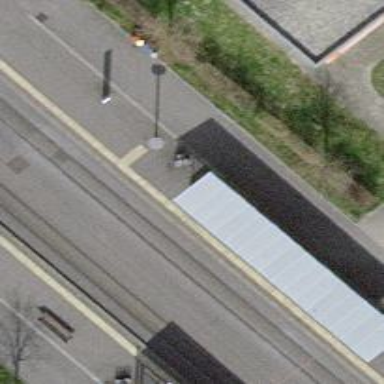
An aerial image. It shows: Tram stop with public transport connection.